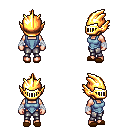
a pixel art fantasy rpg character, female body template, human, light skin, blue vest, metal pants, brown mohawk hairstyle, gold helm, white cloth bandages, brown slippers, four views (front, back, left, right), 2x2 character sprite sheet, small pixel art, hard edges, no anti-aliasing